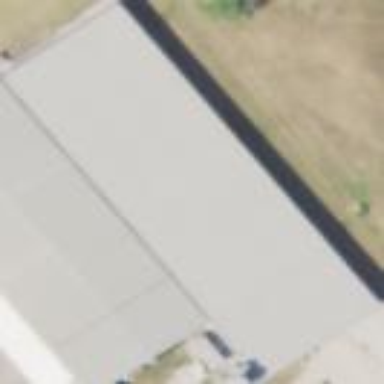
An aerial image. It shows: Warehouse building.